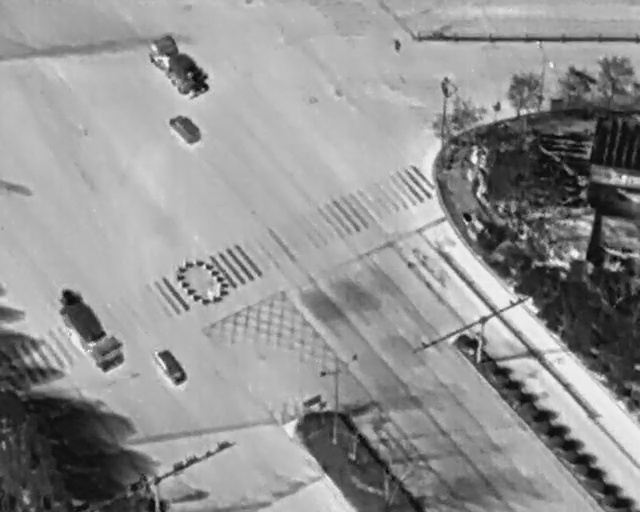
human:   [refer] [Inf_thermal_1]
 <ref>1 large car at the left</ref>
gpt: <box>[[6, 60, 21, 67, 145]]</box>

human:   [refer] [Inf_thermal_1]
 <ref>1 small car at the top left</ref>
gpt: <box>[[26, 23, 31, 27, 139]]</box>